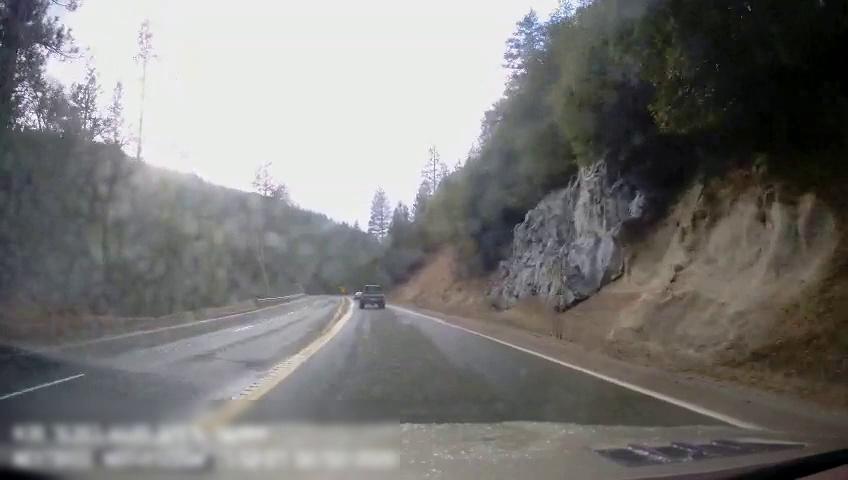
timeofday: Day
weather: Sunny
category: Drivable Space
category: Vehicles | Truck
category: Lanes | Current Lane
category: Lanes | Opposite Lane
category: Lanes | Opposite Lane
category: Lanes | Opposite Lane
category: Lanes | Opposite Lane